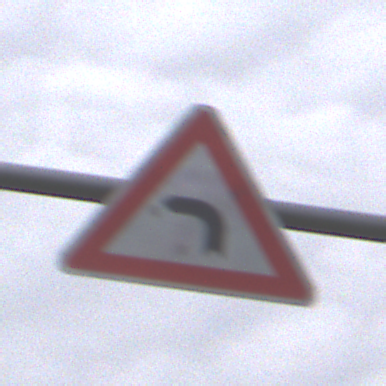
Verkehrszeichen: KurveLinks
Umgebung: Outdoor, Suburban
Tageszeit: Midday
Wetter: Overcast
Licht: Natural
Jahreszeit: NotSpecified
Kontrast: LowContrast